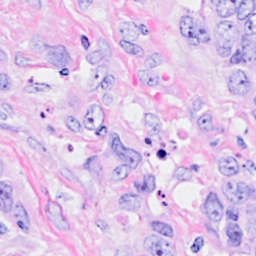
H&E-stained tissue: Breast